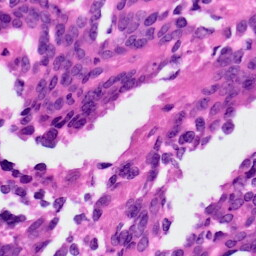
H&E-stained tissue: Ovarian